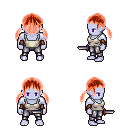
a pixel art fantasy rpg character, male body template, dark elf, purple skin, white pirate shirt, metal pants, red twin-tailed hairstyle, leather bracers, dagger, four views (front, back, left, right), 2x2 character sprite sheet, small pixel art, hard edges, no anti-aliasing